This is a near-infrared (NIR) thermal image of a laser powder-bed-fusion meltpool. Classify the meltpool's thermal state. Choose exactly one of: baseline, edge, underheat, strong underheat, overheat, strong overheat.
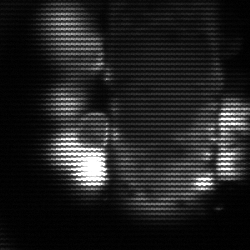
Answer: strong underheat